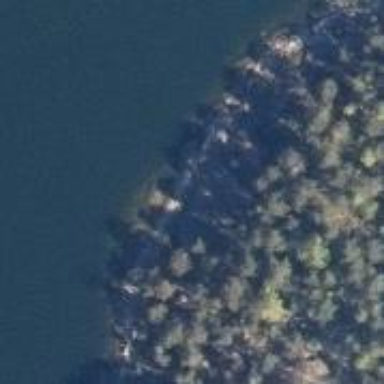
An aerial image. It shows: Landscape of bare rock.